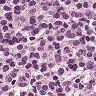
Metastatic tissue present: no